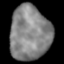
Tissue: lung
Cell type: Endothelial cells
Senescence score: 0.2376
Nuclear area (px): 2145
Mean DAPI intensity: 132.425